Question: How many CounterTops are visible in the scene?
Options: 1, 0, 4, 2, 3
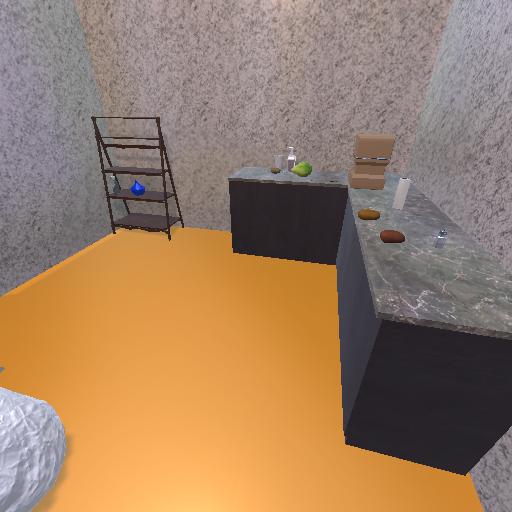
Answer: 1